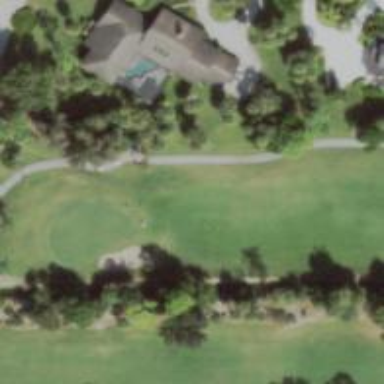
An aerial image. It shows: Service road designated as golf cart path.